九年级 · 度量几何学
如图, $A D$ 是 $\odot O$ 的直径, $\triangle A B C$ 是 $\odot O$ 的内接三角形. 若 $\angle D A C=\angle A B C, A C=4$,则 $\odot O$ 的直径 $A D=$ $\qquad$

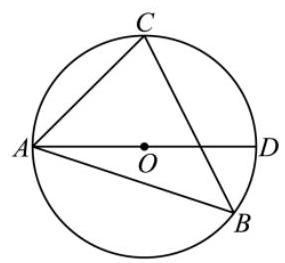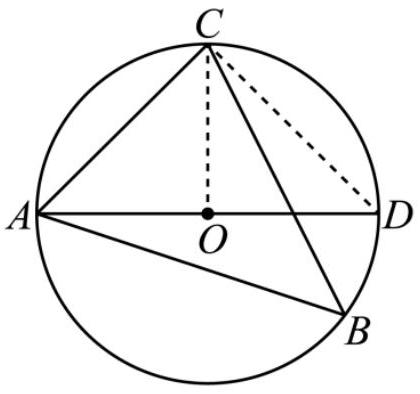
答案:  $4 \sqrt{2}$

解析: 连接 $C D, O C$, 根据圆周角定理, 弦, 弧, 角之间的关系, 得到 $\triangle A C D$ 为等腰直角三角形, 即可得解.

【详解】解: 如图, 连接 $C D, O C$.

$\because \angle D A C=\angle A B C$,

$\therefore A C=D C$,

$\therefore A C=C D$,

$\because A D$ 是 $\odot O$ 的直径,

$\therefore \angle A C D=90^{\circ}$,

$\therefore \triangle A C D$ 是等腰直角三角形,

$\therefore A C=C D=4$,

$\therefore A D=\sqrt{2} A C=4 \sqrt{2}$.

故答案为: $4 \sqrt{2}$.

【点睛】本题考查圆周角定理, 等腰三角形的判定和性质, 熟练掌握相关知识点, 并灵活应用, 是解题的关键.